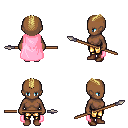
a pixel art fantasy rpg character, female body template, human, dark skin, pink cape, gold greaves, blonde short mohawk hairstyle, brown shoes, spear, four views (front, back, left, right), 2x2 character sprite sheet, small pixel art, hard edges, no anti-aliasing